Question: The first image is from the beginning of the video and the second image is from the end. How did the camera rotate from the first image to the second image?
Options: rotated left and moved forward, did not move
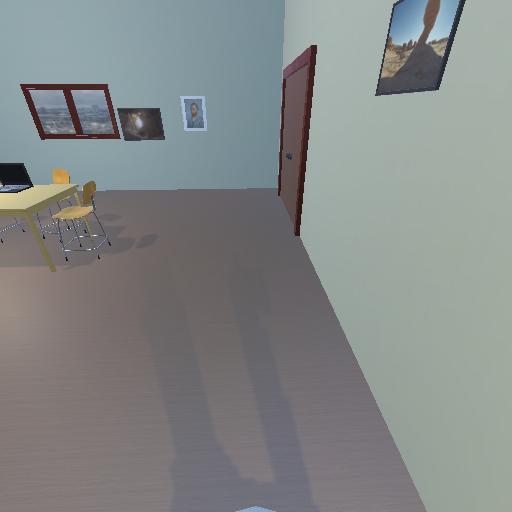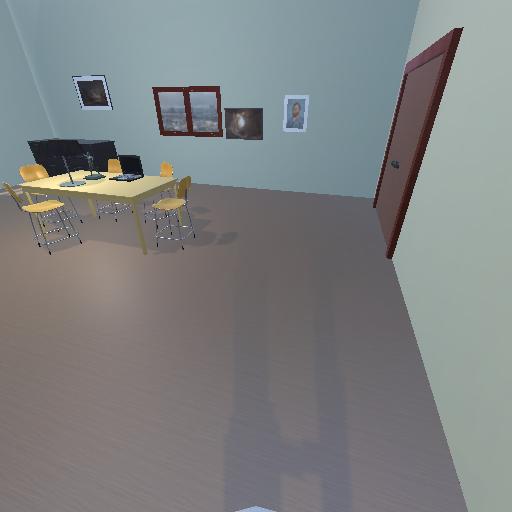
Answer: rotated left and moved forward